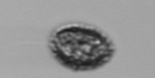
Label: Pseudochattonella_farcimen